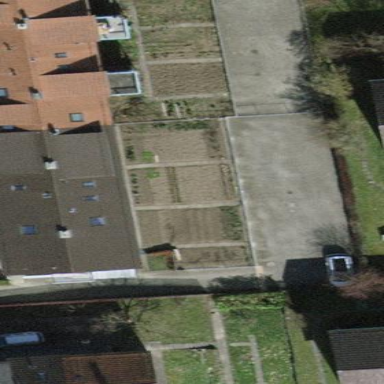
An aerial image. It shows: Group of garages.